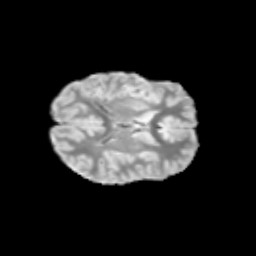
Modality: T2w
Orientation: axial
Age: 11
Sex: female
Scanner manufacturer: siemens
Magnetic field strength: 3 T
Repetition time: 3.8 s
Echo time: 0.07 s